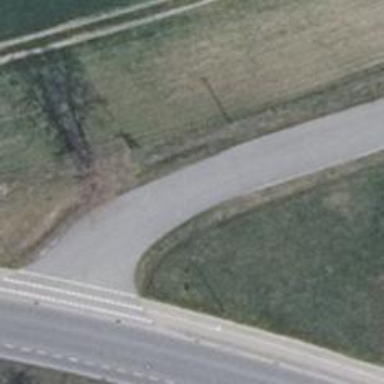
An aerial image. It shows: Unclassified road with asphalt surface.